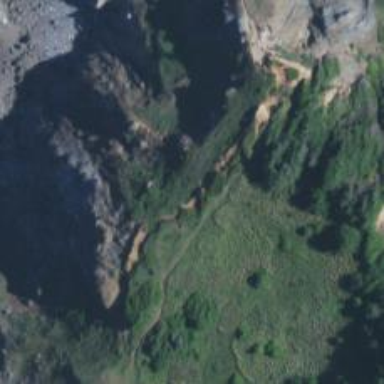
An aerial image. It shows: Natural cliff.